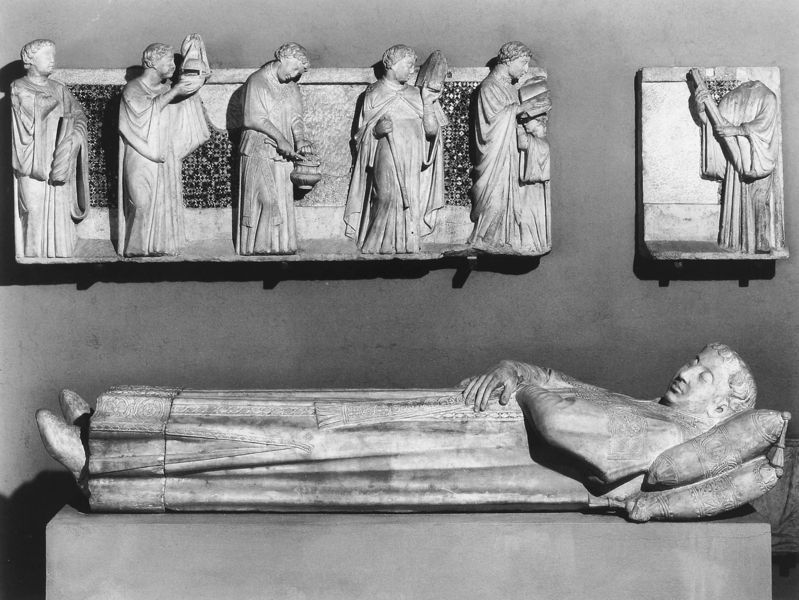
Titel: Fragmente vom Grabmal des Riccardo Annbaldi
Künstler: Arnolfo di Cambio
Standort: Rom, S. Giovanni in Laterano (EU - I - Latium)
Schlagwörter: mann, umhang, menschen, finger, regal, falten, stein, tod, tot, toter, hände, kirche, figur, gewand, kutte, personen, skulptur, relief, schlafend, italien, schuhe, stab, figuren, bischof, kissen, gefaltet, liegend, buch, glaube, kiste, sarg, fuge, grab, priester, weihrauch, florenz, mönch, mönche, heilig, schrein, kopflos, grabmal, kessel, kopfkissen, sarkophag, epitaph, gaben, norditalien, honig, beigaben, sepukralskulptur